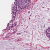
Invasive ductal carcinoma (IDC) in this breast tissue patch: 1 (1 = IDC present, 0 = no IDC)